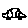
Label: car